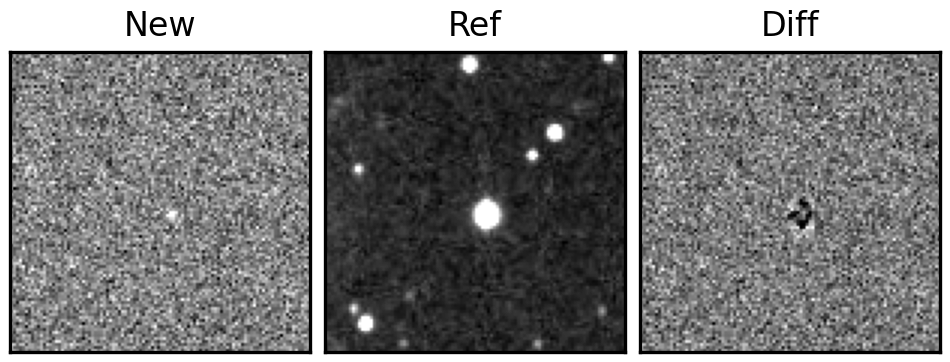
Label: bogus